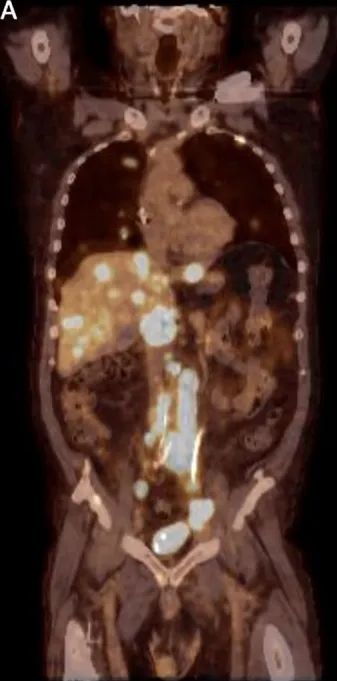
Positron emission tomography with. In ventral Disseminated manifestations of diffuse large B-cell lymphoma refractory to chemoimmuntherapiy prior to CAR-T cell therapy (A, B) and in remission three months after anti-CD19 CAR-T treatment with axi-cel.
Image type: radiology (pet)